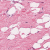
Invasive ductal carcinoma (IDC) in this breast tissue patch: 0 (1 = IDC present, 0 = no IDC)